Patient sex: M
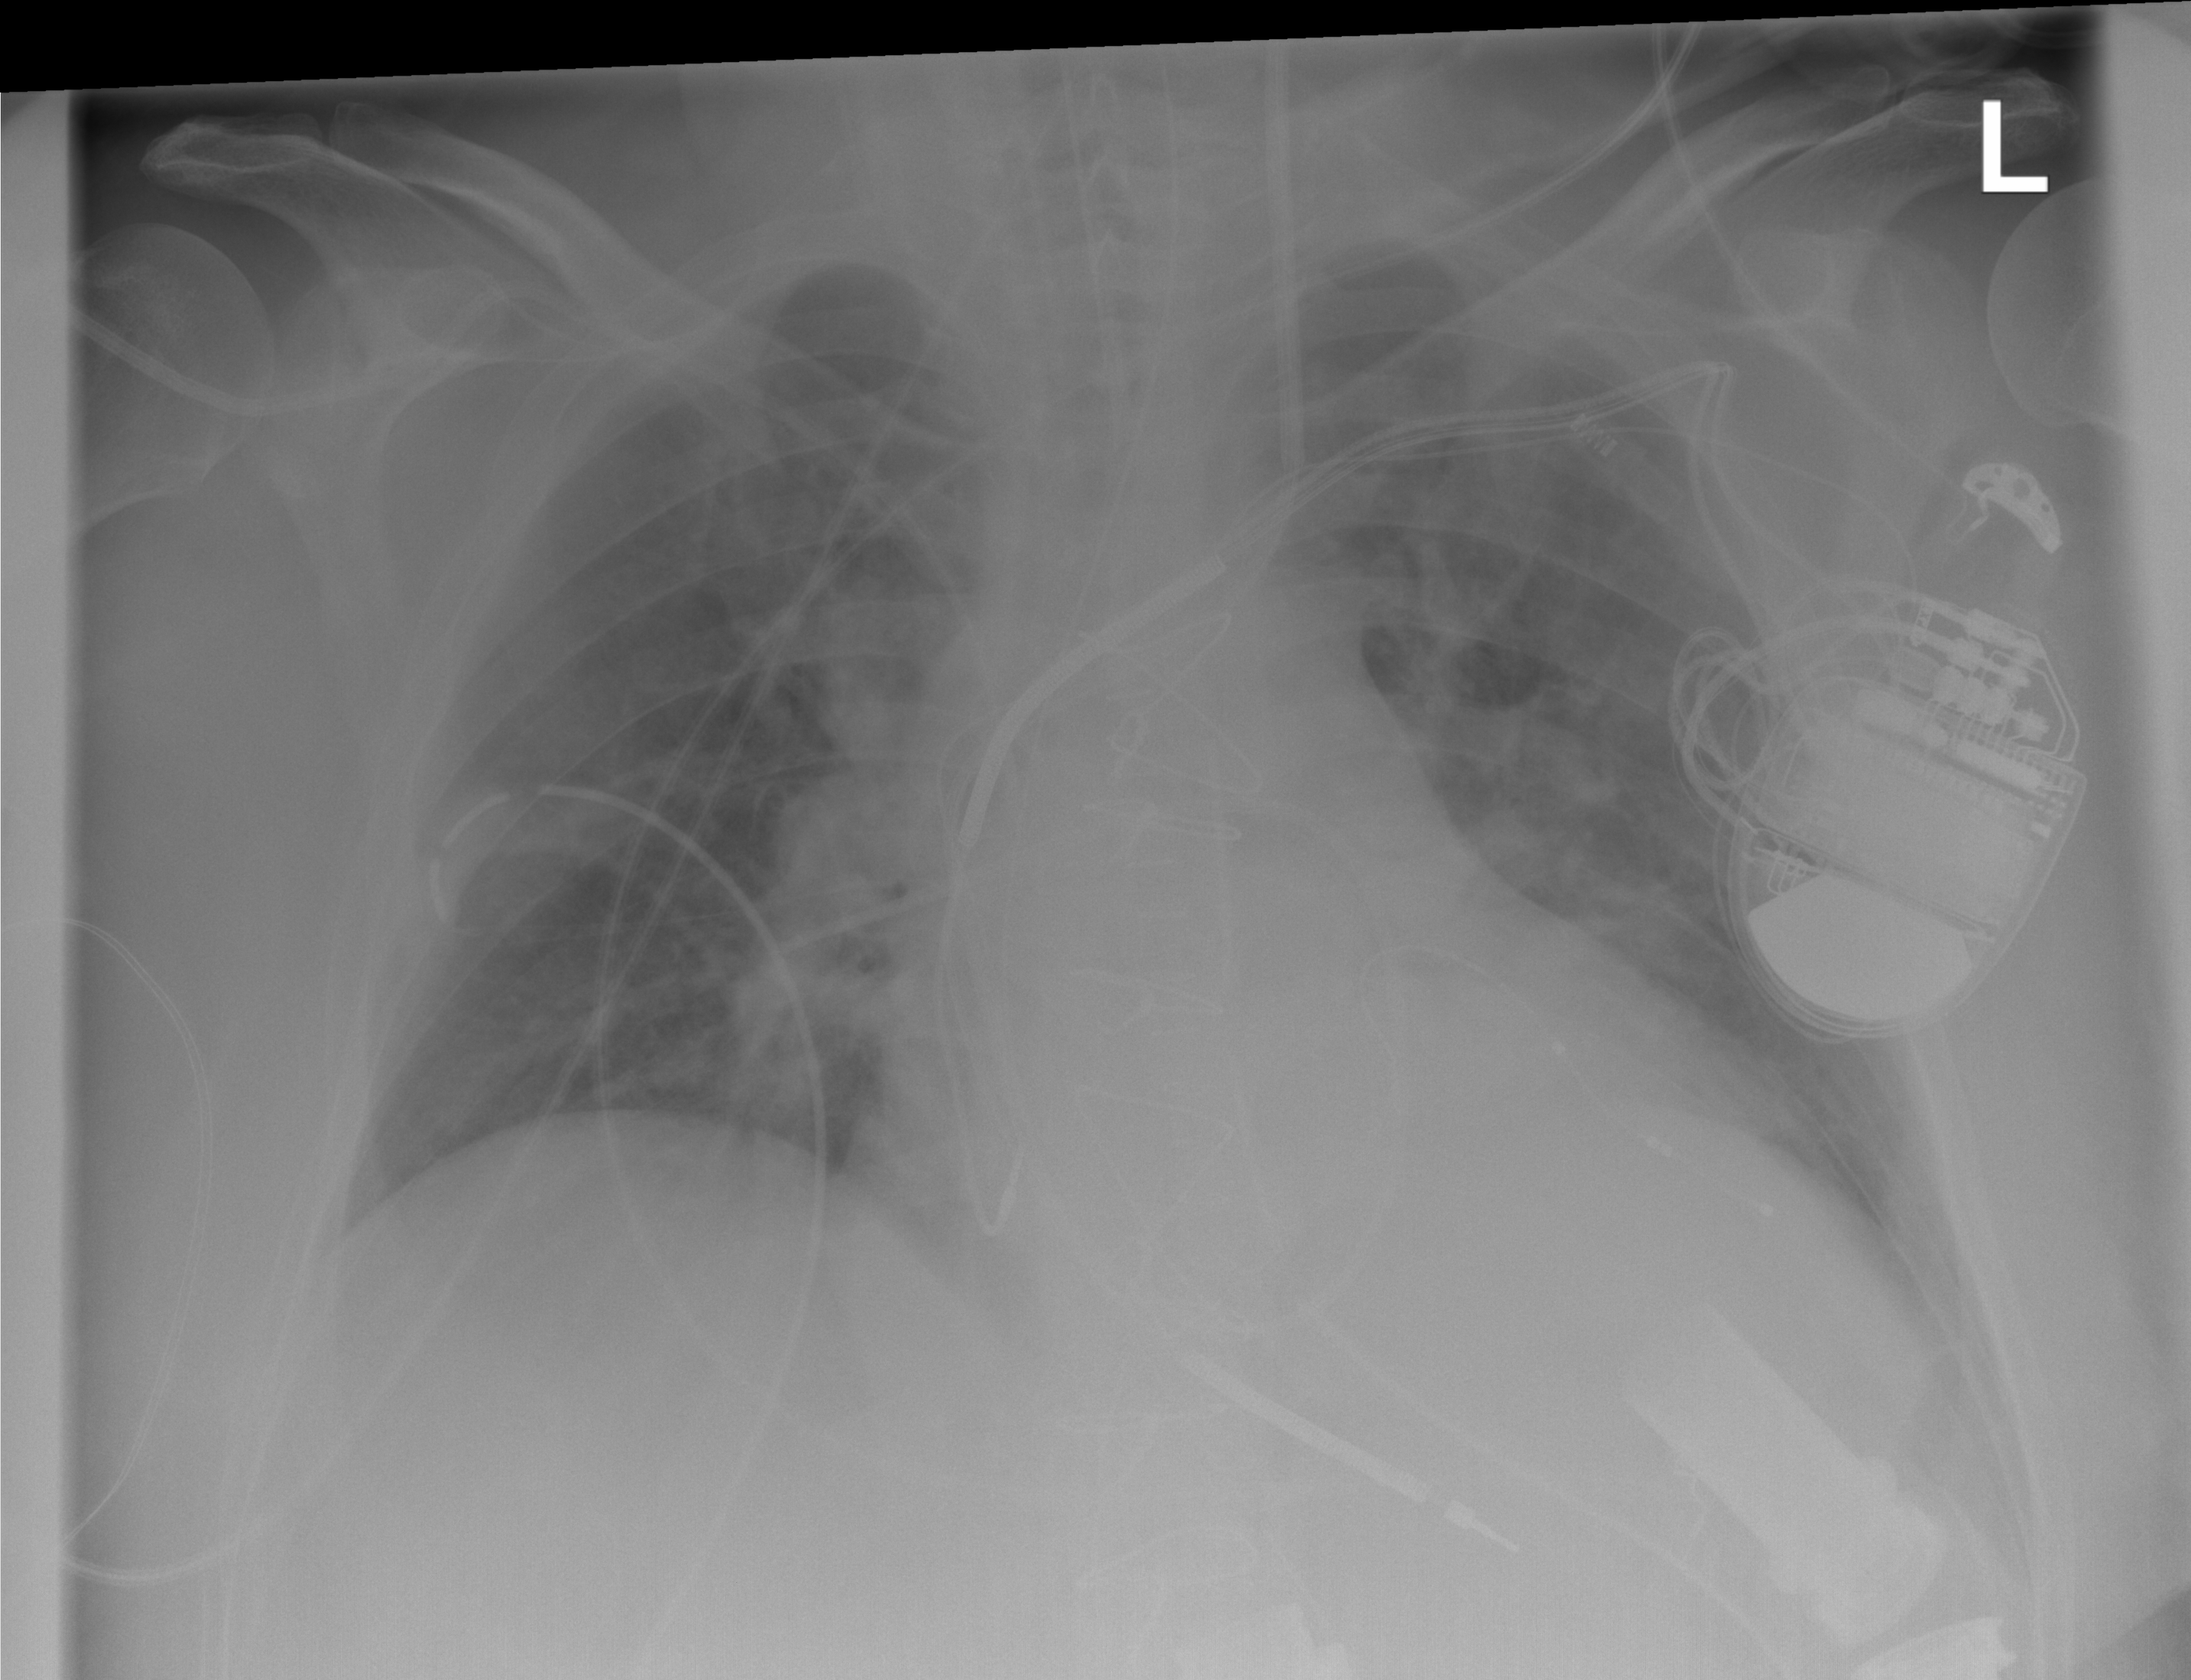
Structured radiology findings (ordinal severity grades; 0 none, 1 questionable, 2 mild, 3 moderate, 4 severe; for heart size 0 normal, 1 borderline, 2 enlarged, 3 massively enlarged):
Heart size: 2
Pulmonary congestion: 2
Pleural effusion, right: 0
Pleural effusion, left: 0
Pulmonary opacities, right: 0
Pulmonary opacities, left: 0
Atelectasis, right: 2
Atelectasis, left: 0